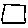
Label: square